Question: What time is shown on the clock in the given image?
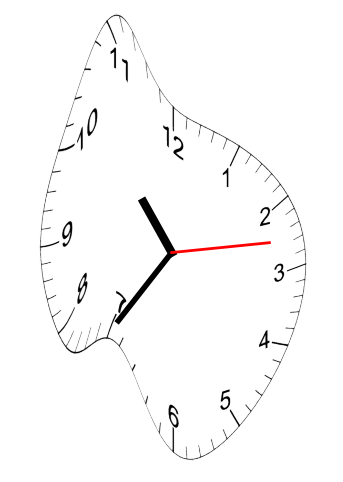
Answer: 10:35:13